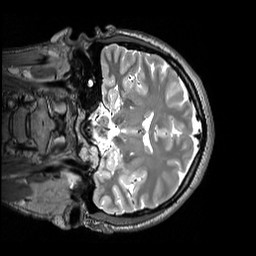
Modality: T2w
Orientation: coronal
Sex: male
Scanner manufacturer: siemens
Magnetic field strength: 3 T
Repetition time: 3.2 s
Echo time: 0.409 s